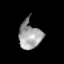
Tissue: prostate
Cell type: Epithelial cells
Senescence score: 0.2748
Nuclear area (px): 600
Mean DAPI intensity: 158.628